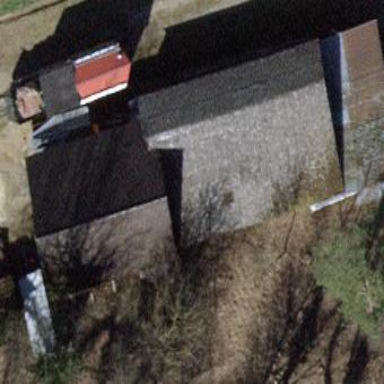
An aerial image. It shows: Shed.